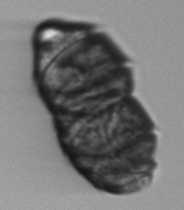
Label: Margalefidinium